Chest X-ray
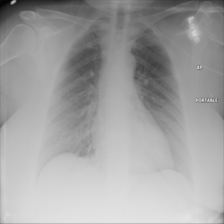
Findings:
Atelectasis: negative
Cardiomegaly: negative
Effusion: negative
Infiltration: negative
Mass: negative
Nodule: negative
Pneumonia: negative
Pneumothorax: negative
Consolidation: negative
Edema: negative
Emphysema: negative
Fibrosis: negative
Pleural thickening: negative
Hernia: negative